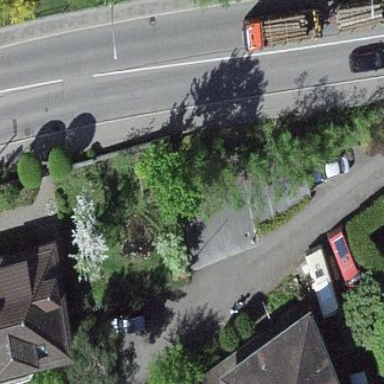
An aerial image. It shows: Garage.